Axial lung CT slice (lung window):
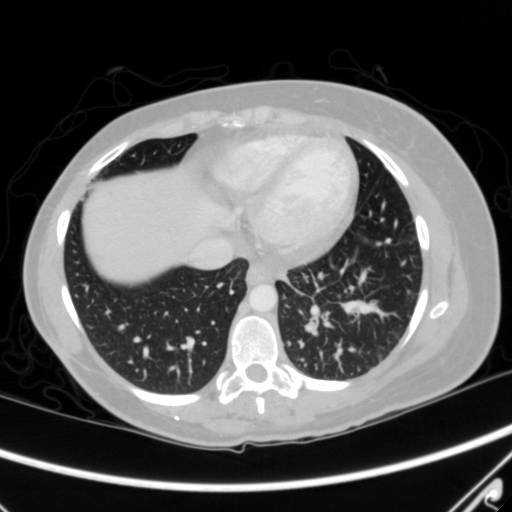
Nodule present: no